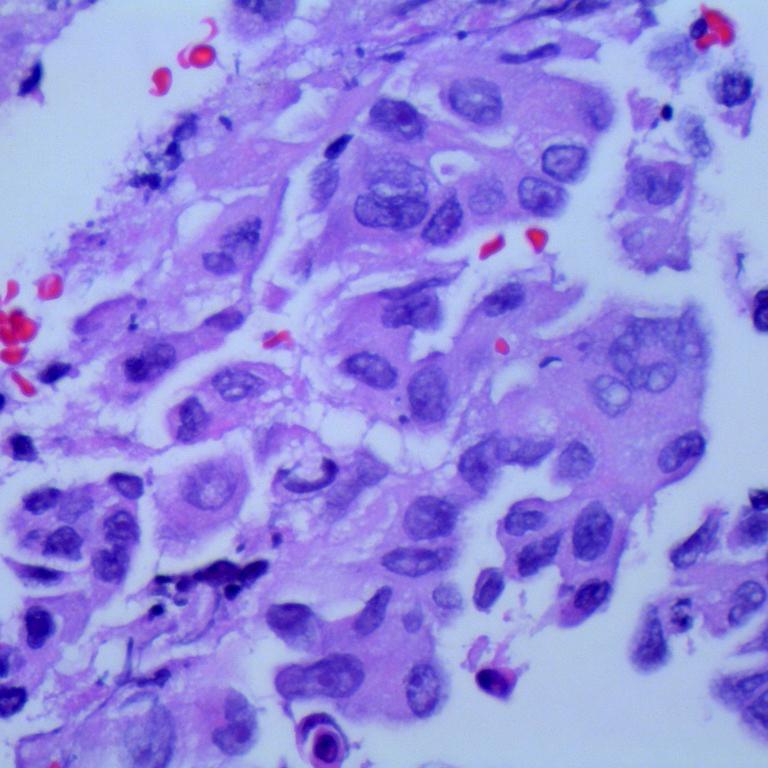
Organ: lung
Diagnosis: adenocarcinomas